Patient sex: M
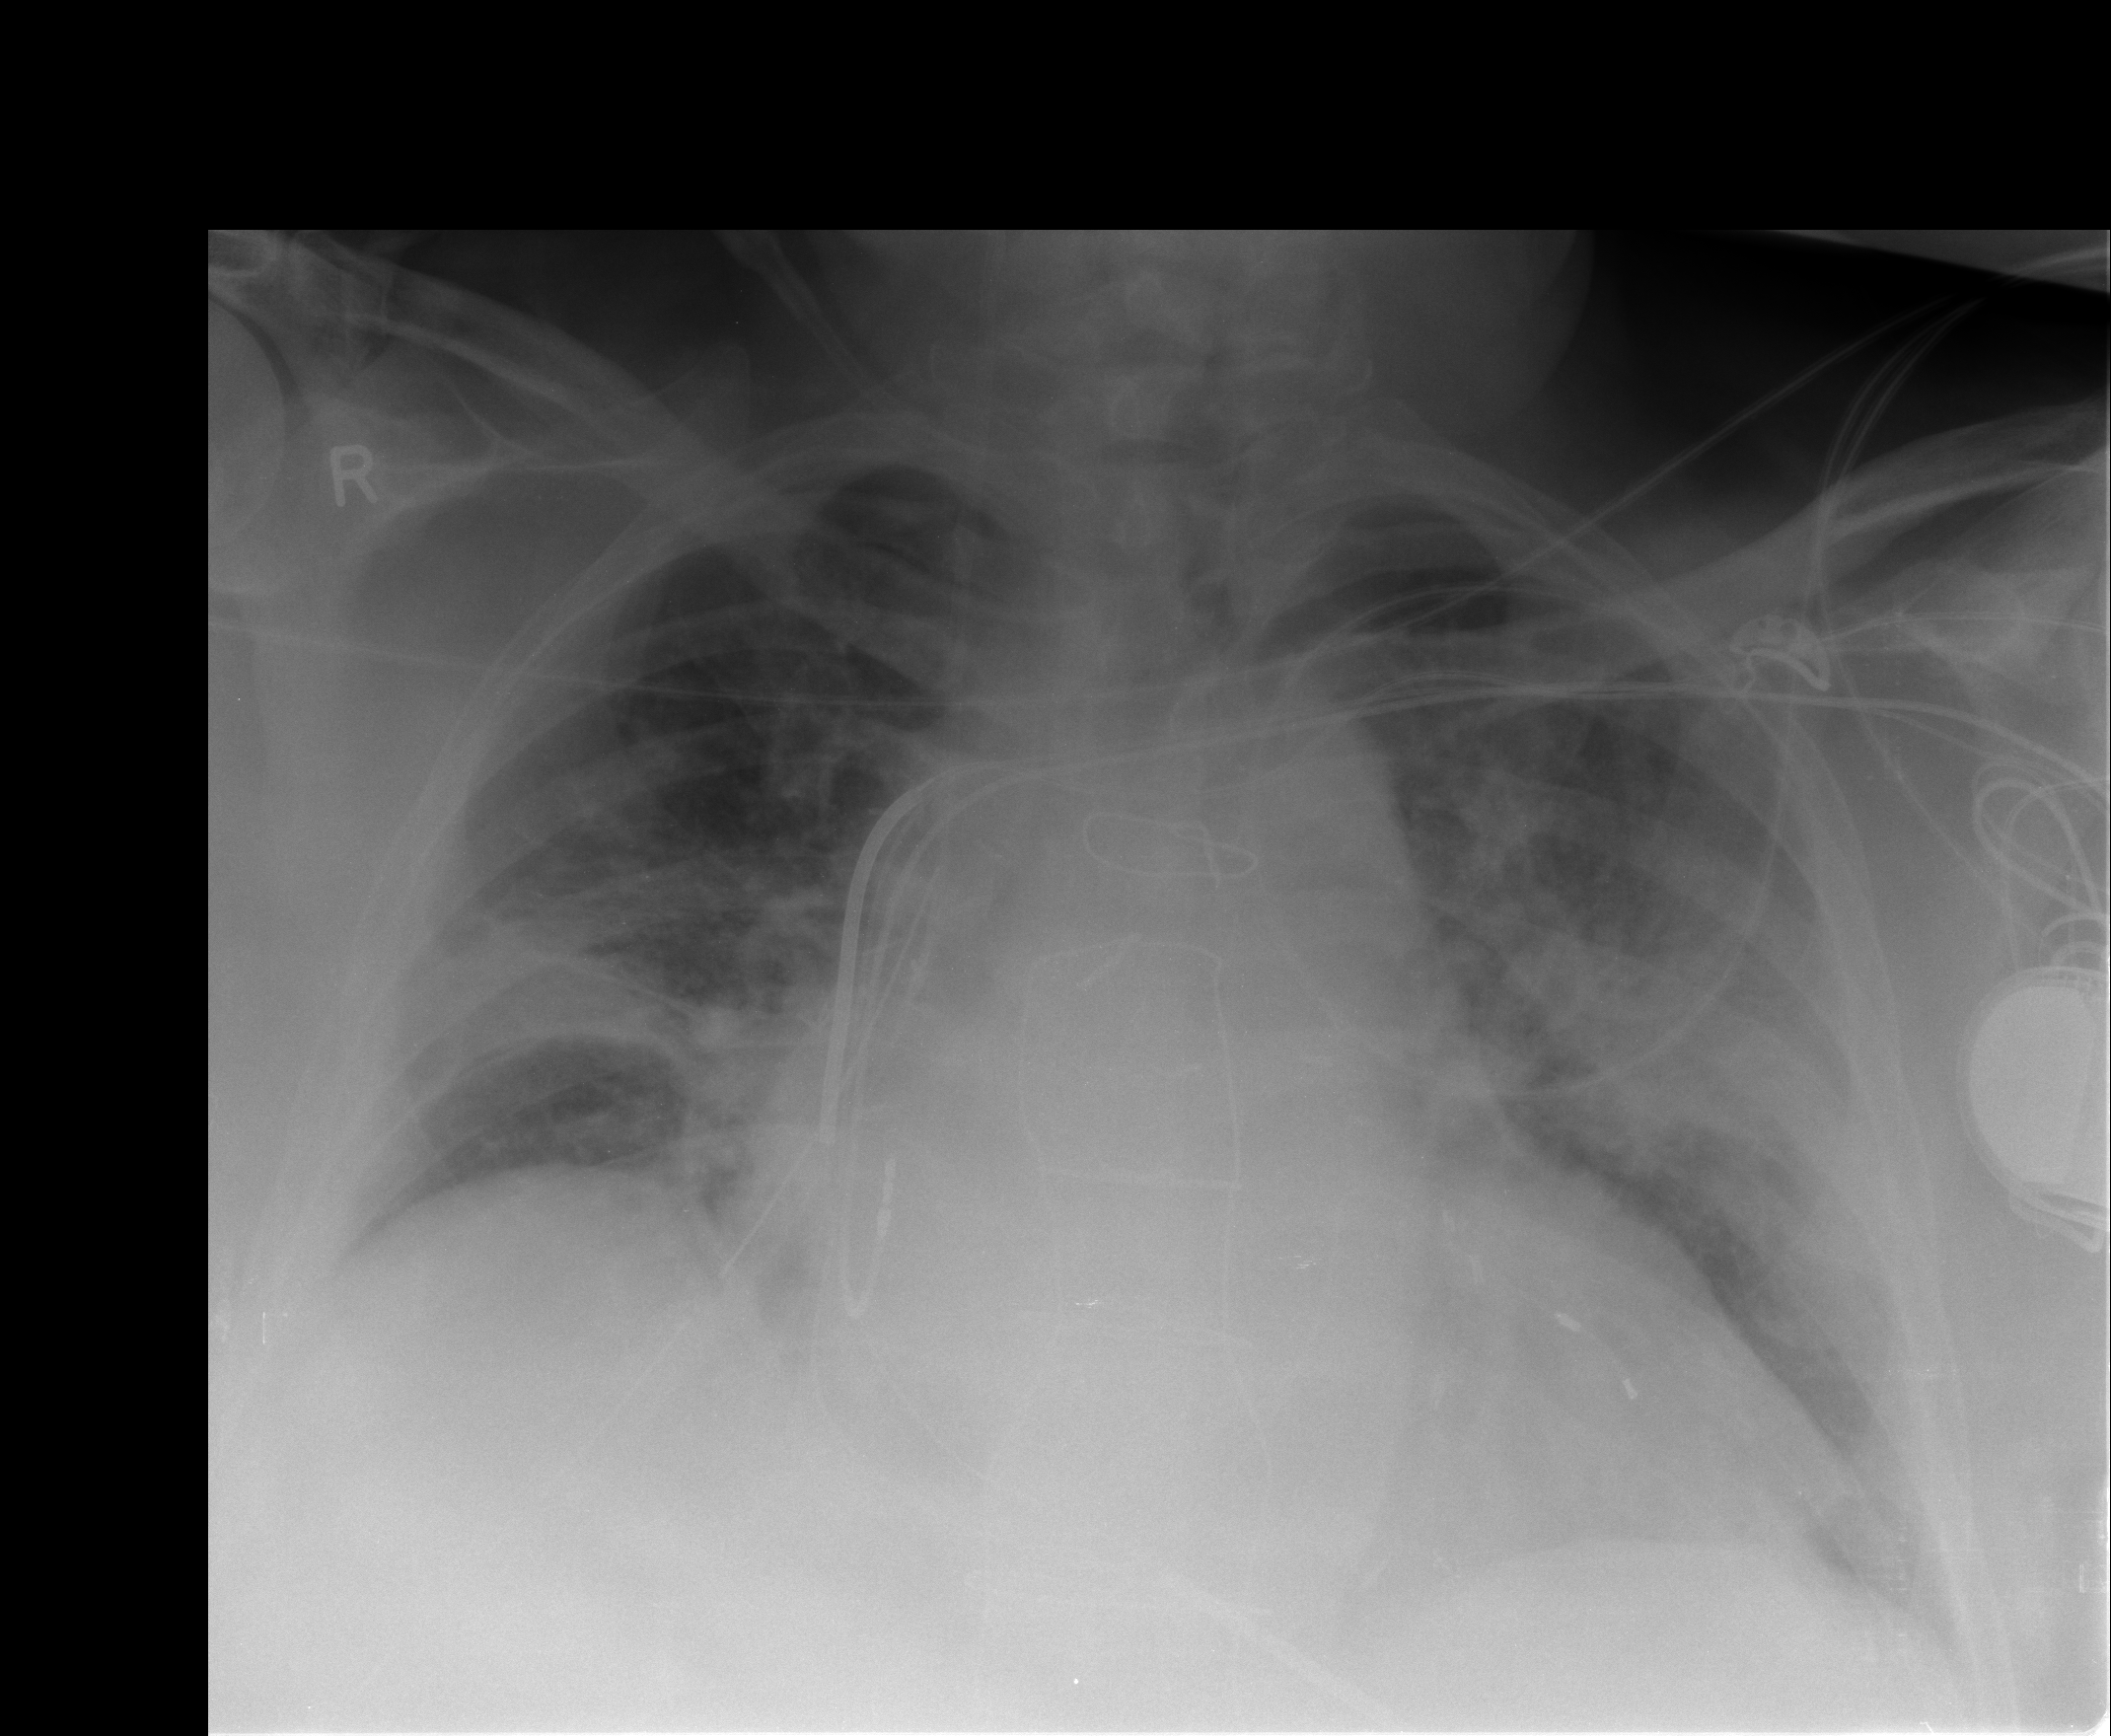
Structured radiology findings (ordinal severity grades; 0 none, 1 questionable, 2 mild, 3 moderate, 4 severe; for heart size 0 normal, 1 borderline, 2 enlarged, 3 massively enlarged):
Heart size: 2
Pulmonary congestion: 2
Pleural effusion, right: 1
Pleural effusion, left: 2
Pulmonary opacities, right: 2
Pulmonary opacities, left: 3
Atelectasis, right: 2
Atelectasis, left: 3